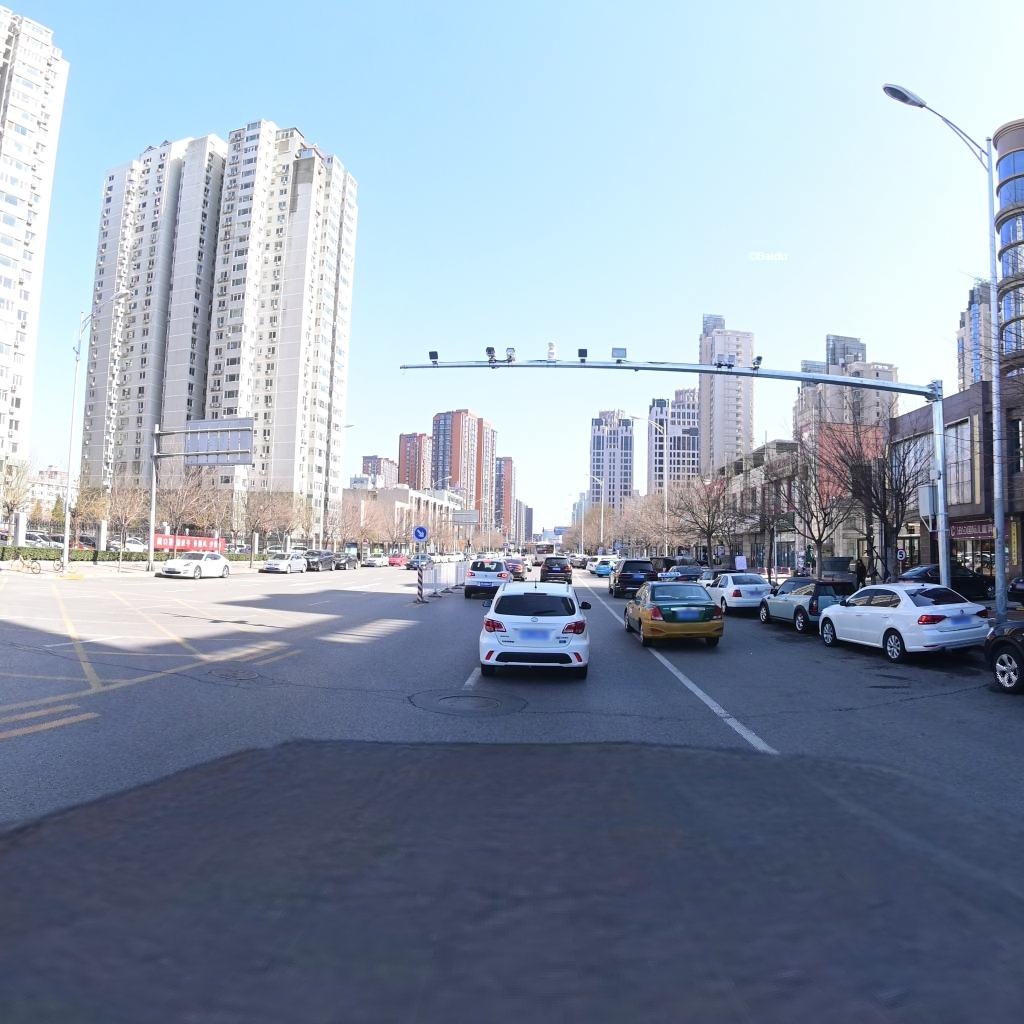
Region: Chaoyang
Road damage annotations: transverse crack, transverse crack, manhole cover, manhole cover